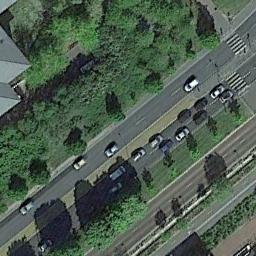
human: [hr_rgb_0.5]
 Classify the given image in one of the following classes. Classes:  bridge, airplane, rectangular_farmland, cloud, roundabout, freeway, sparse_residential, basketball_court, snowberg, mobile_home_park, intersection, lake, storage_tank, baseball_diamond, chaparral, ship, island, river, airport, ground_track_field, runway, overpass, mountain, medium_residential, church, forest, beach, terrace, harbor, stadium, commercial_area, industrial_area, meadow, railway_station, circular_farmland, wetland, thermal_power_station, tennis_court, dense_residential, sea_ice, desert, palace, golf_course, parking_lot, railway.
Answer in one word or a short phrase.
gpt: freeway